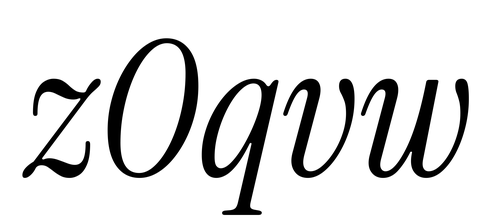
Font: InstrumentSerif-Italic